Aerial crown-view tile of a tropical tree (Barro Colorado Island, Panama), acquired 20241216:
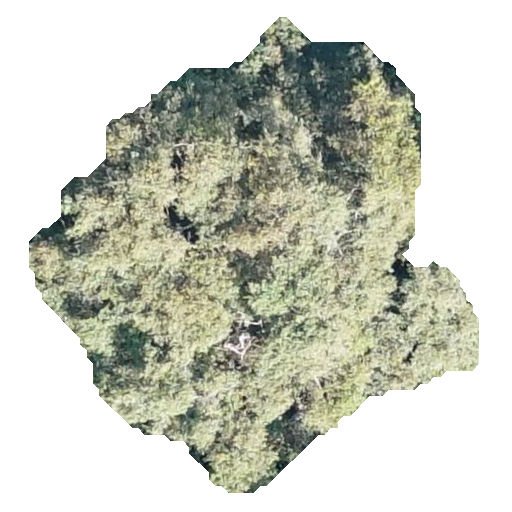
Species: Chrysophyllum cainito
GBIF accepted scientific name: Chrysophyllum cainito
Crown area: 189.911 m²